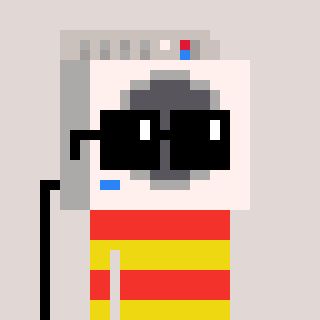
a pixel art character with square black sunglasses, a washing machine-shaped head and a yellow-colored body on a warm background